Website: crate-barrel
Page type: cart
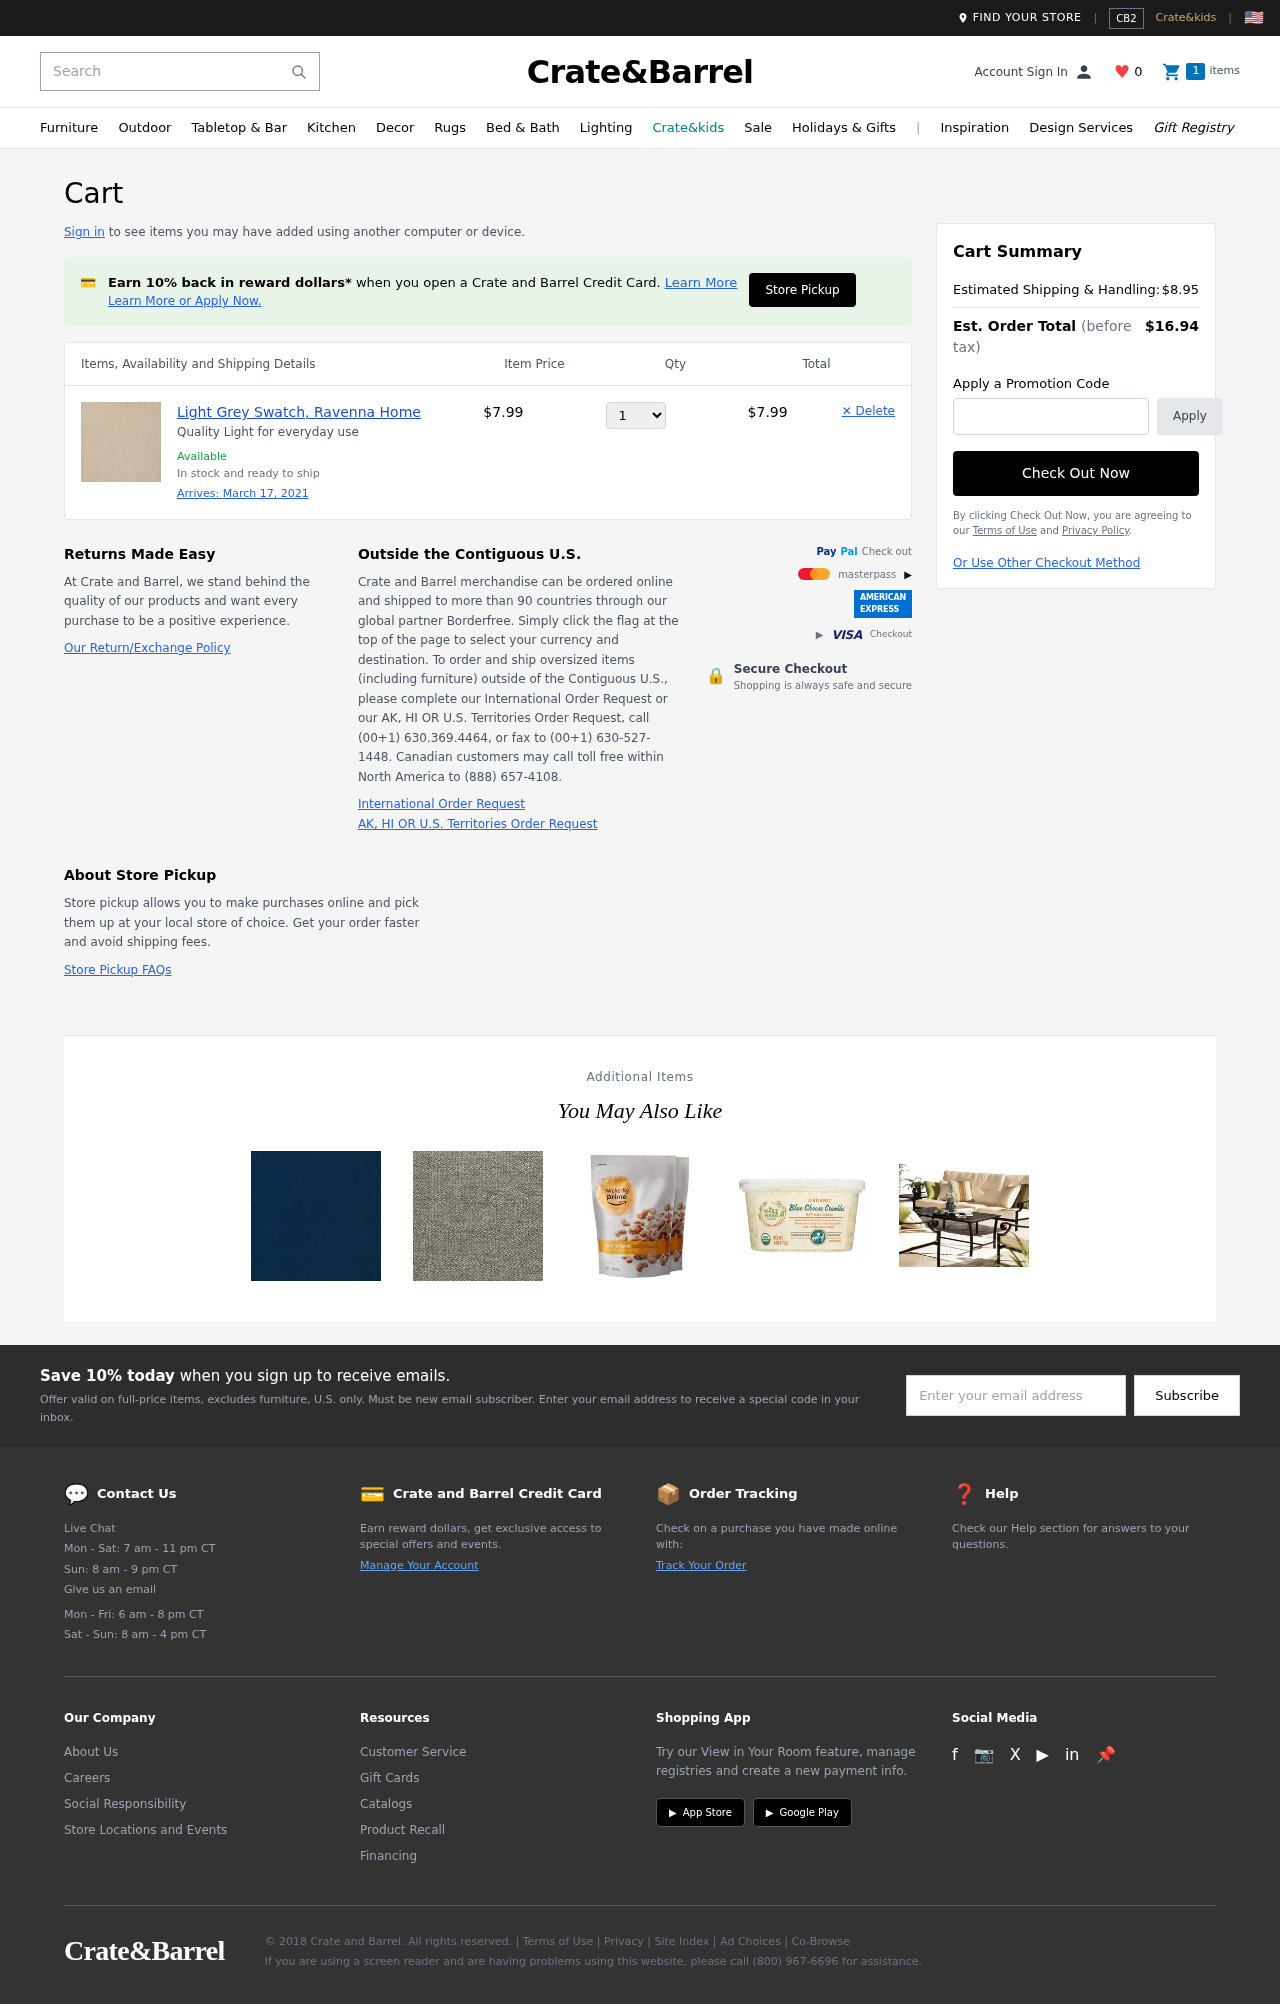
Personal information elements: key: PII_PROMO_CODE
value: HOLIDAY75
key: PII_EMAIL
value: mboyd@hotmail.com
Product elements: key: PRODUCT1_DESC
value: Quality Light for everyday use
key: PRODUCT1_NAME
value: Light Grey Swatch, Ravenna Home
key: PRODUCT1_PRICE
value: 7.99
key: PRODUCT1_QUANTITY
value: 1
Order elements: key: ORDER_DELIVERY_DATE
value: March 17, 2021
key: ORDER_SUBTOTAL
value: $7.99
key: ORDER_SHIPPING_COST
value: $8.95
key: ORDER_TOTAL
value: $16.94